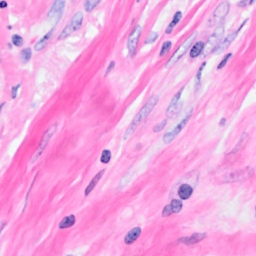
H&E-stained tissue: Breast